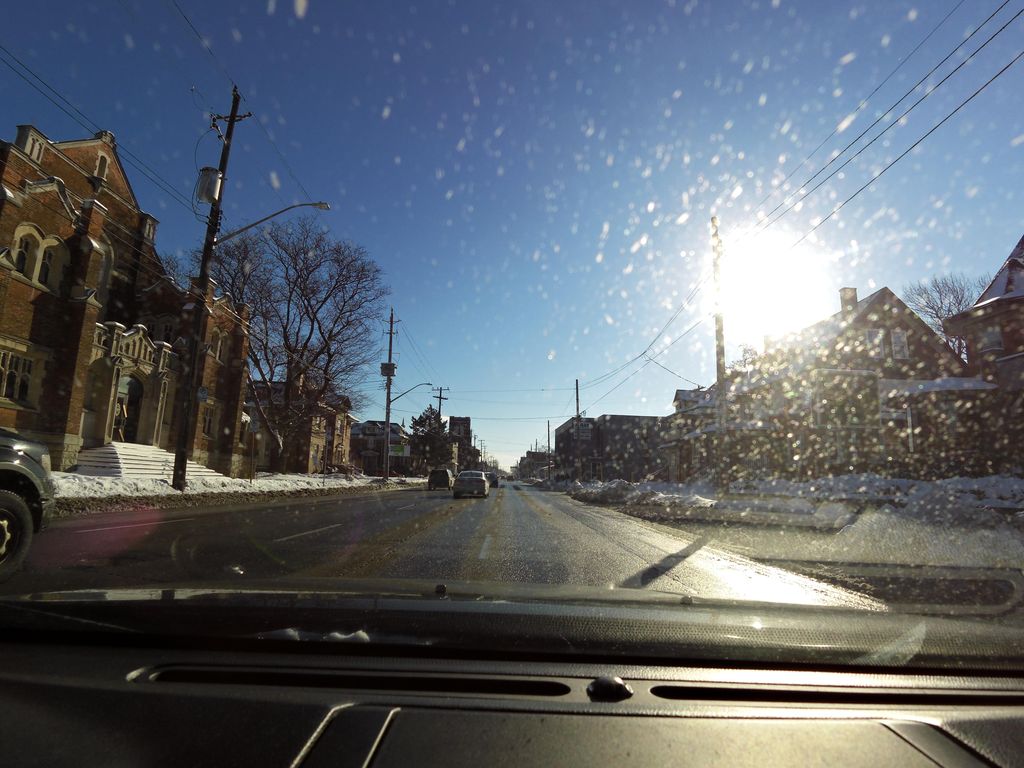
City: hamilton